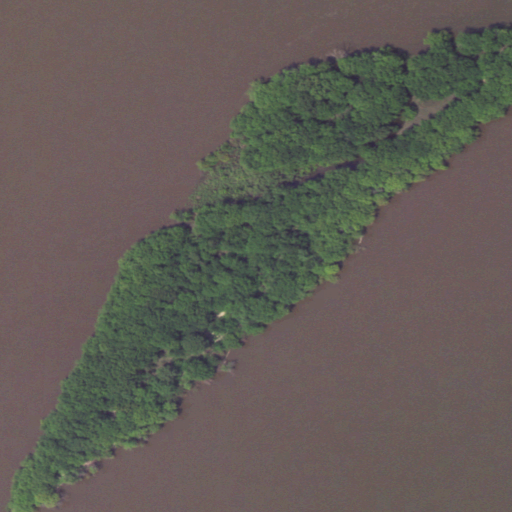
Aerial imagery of island in Iowa named Long Island containing open water, woody wetlands, barren land, and herbaceous wetlands